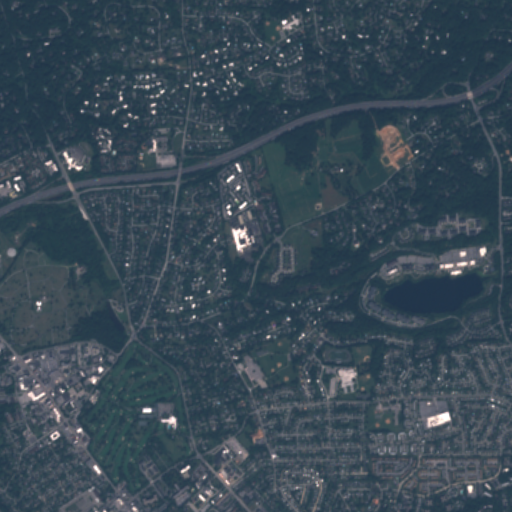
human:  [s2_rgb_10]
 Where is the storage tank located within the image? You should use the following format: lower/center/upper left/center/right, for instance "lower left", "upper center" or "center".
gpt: The storage tank is located in the lower left of the image.
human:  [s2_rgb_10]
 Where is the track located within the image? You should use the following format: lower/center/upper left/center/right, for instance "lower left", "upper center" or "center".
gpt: The track is located in the lower right of the image.
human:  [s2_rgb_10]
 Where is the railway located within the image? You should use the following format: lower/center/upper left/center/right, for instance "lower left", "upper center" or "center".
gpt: The railway is located in the lower left of the image.
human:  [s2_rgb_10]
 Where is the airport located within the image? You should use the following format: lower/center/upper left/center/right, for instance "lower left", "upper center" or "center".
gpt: There is no airport in the image.